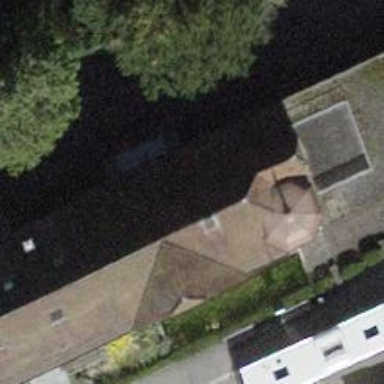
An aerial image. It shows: Building with tile roof.